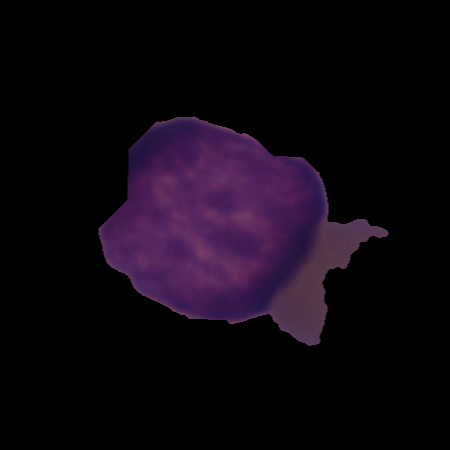
Label: cancer